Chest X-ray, AP view. Patient: 34 years old, sex F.
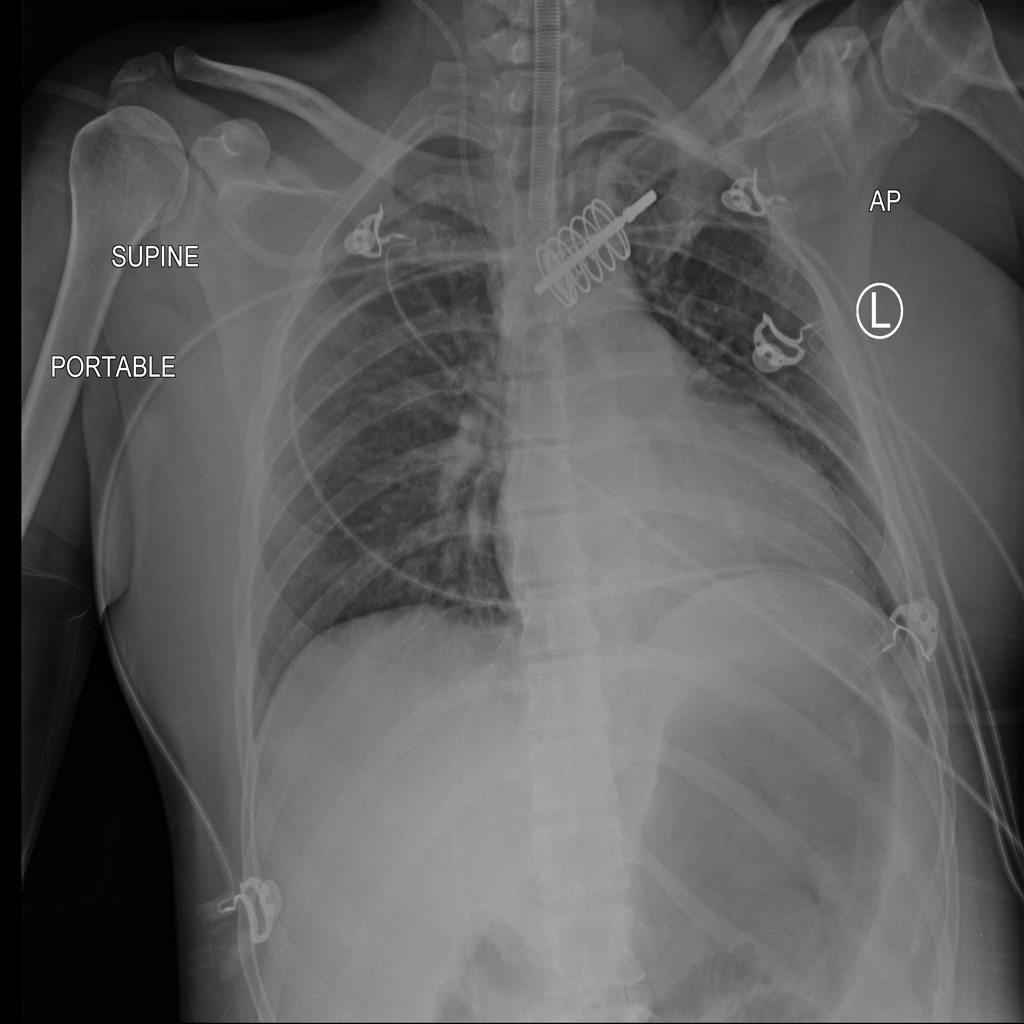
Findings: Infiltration